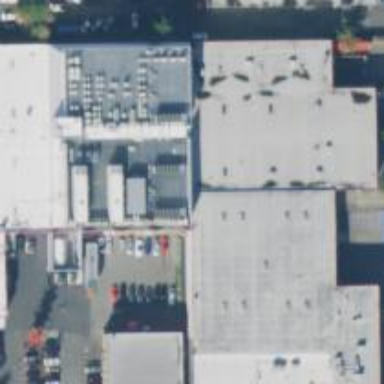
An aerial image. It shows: Commercial building.